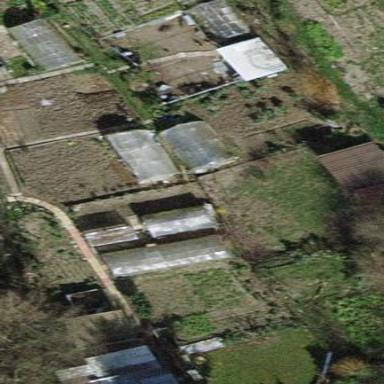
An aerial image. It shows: Allotments area.